Question:
I am designing a treeview which allows the user to select range of nodes by pressing SHIFT, CTRL + start node and then end node. I requirement is to select the nodes only when the range is under a treenode. (Range should not falls under two parent nodes). If user selects Node2 from two different parents i can check like if(selected_node_1->Parent == selected_node_2->Parent). But if the user selects Node_A and Node_B, how can i check whether the selected treenodes are in same level ?
(Pls note Node_A and Node_B has no parents).
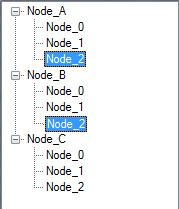
Answer: Try this extension method (C#):
'''
public static class TreeNodeExtensions {
public static int Level(this TreeNode value) {
if (Object.ReferenceEquals(null, value))
throw new ArgumentNullException("value"); // <- or return 0
int result = 0;
for (TreeNode node = value; node != null; node = node.Parent)
result += 1;
return result;
}
}
...
TreeNode node1 = ...
TreeNode node2 = ...
if (node1.Level() != node2.Level()) {
...
}
'''